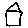
Label: house